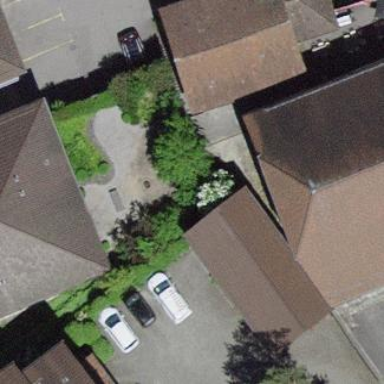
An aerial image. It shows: View of roof of building.